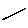
Label: line